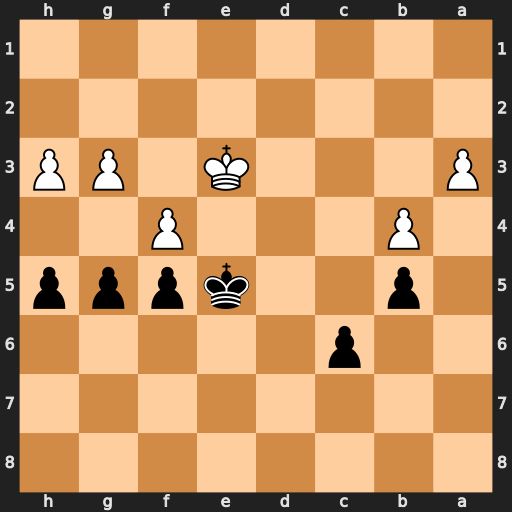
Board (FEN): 8/8/2p5/1p2kppp/1P3P2/P3K1PP/8/8
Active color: b
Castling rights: -
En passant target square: -
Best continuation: gxf4+ gxf4+ Kd5 h4 Kc4